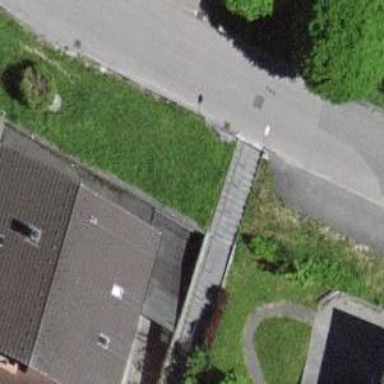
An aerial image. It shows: Road with steps.